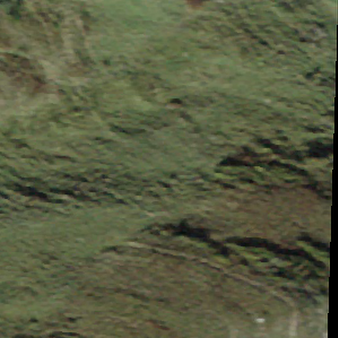
Label: other